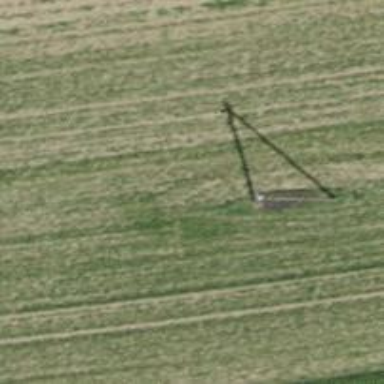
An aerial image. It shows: Utility pole in the area.